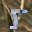
Label: 5